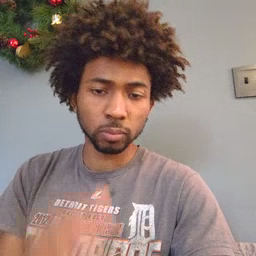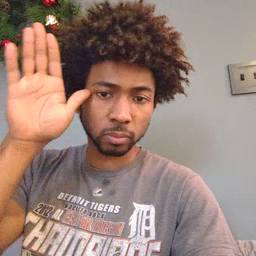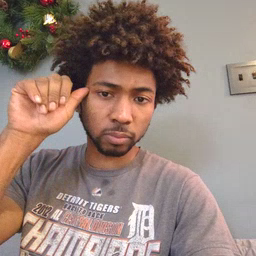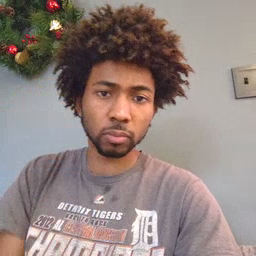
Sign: donkey